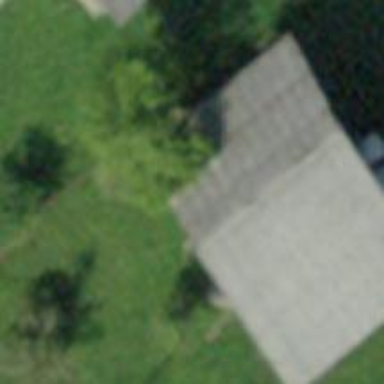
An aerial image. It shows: Barn.